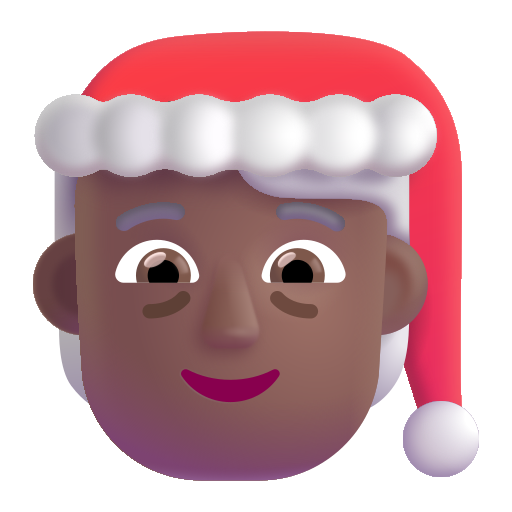
mx claus color  dark